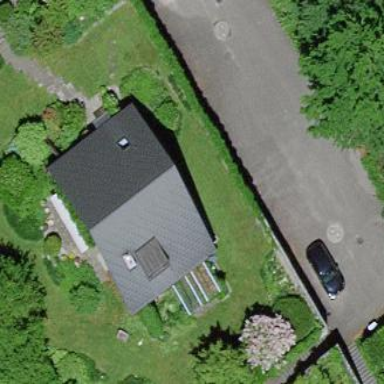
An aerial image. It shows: Garage building.